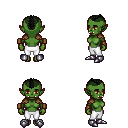
a pixel art fantasy rpg character, female body template, orc, green skin, leather shoulder armor, white pants, black short mohawk hairstyle, leather bracers, metal boots, four views (front, back, left, right), 2x2 character sprite sheet, small pixel art, hard edges, no anti-aliasing